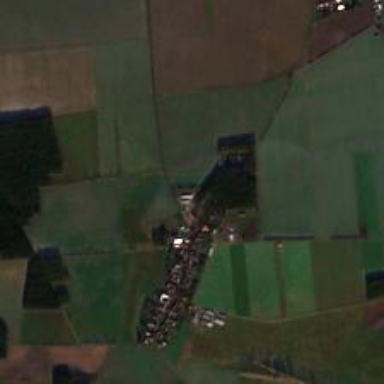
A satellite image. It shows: Village.